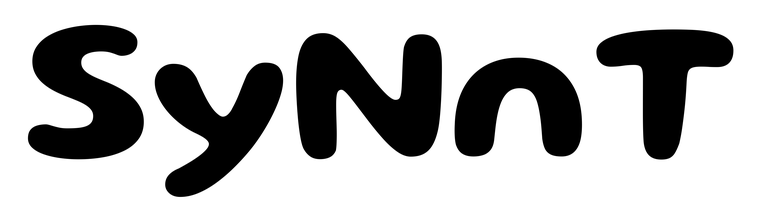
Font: Gluten_SemiBold